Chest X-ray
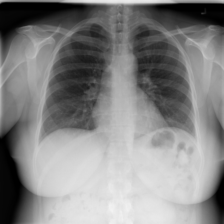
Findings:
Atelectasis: negative
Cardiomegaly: negative
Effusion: negative
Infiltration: positive
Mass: negative
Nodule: negative
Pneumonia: negative
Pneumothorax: negative
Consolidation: negative
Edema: negative
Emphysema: negative
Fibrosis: negative
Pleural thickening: negative
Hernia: negative